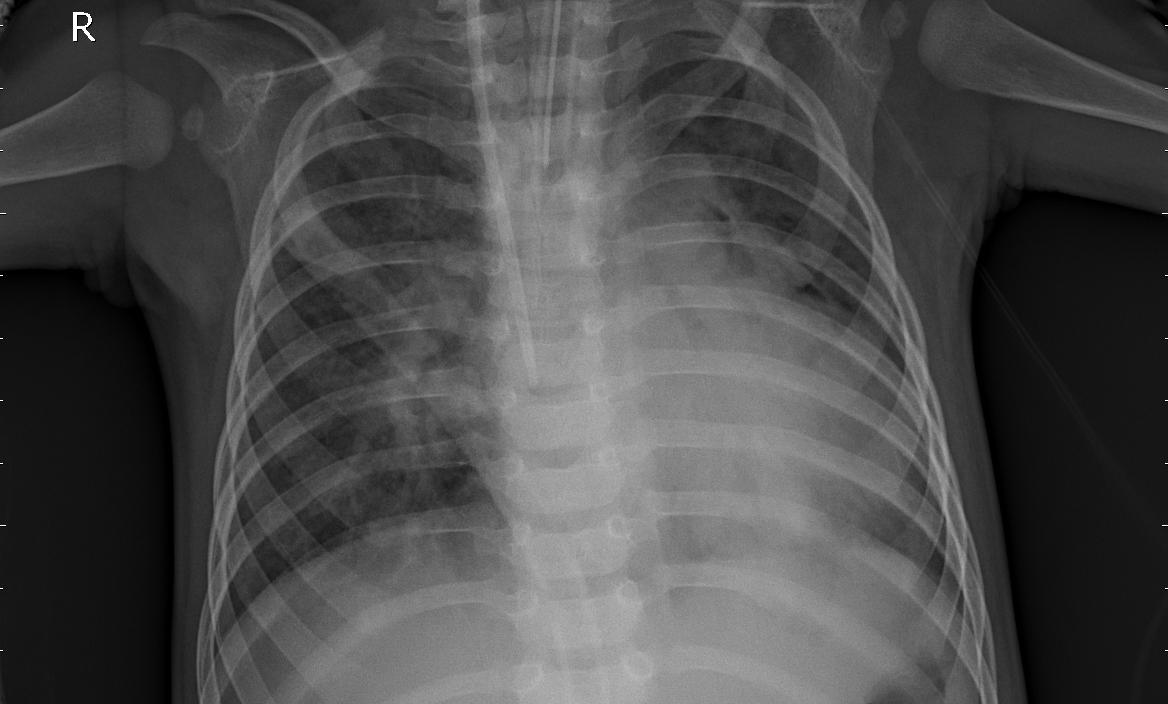
Diagnosis: PNEUMONIA